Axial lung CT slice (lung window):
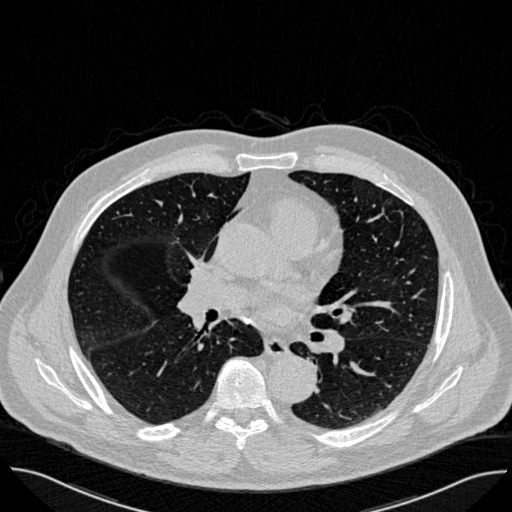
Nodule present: no